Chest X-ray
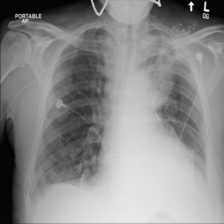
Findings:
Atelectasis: negative
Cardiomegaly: negative
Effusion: negative
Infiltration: positive
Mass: positive
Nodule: negative
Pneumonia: negative
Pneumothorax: negative
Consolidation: negative
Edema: negative
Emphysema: negative
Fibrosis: negative
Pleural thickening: negative
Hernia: negative